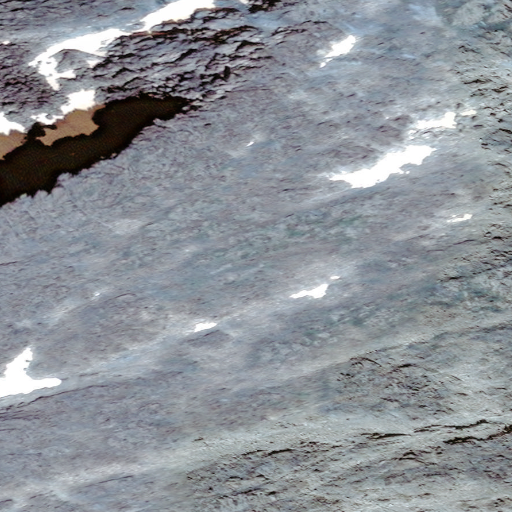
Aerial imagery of mountain in Alaska named A B Mountain containing only unknown